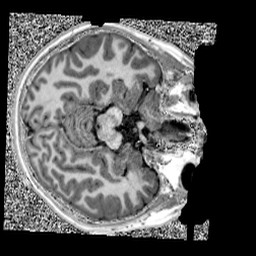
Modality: UNIT1
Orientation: axial
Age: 10
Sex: male
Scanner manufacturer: siemens
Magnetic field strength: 3 T
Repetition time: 4 s
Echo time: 0.00303 s